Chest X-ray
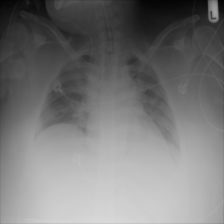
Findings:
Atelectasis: negative
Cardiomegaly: negative
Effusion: negative
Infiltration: negative
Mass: negative
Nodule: negative
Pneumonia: negative
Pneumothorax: negative
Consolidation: negative
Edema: negative
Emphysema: negative
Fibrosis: negative
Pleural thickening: negative
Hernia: negative